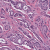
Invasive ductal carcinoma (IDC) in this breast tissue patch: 1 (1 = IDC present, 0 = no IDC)